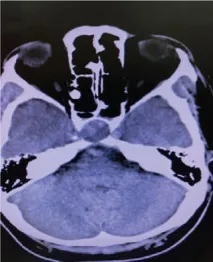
(A) CT scan of the brain.
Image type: radiology (ct)